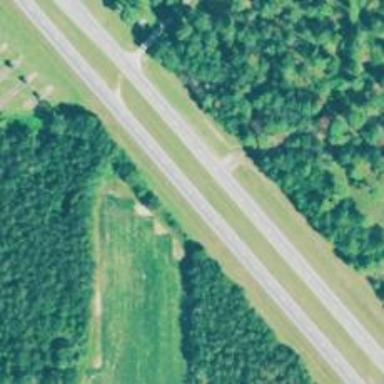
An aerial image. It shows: Trunk highway with expressway features.